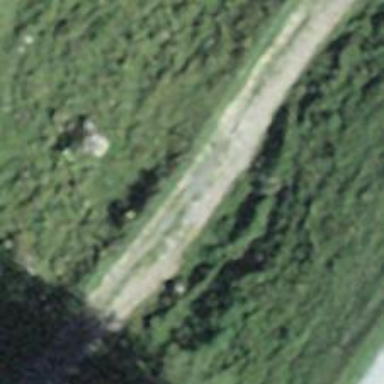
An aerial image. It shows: Track with grade2 tracktype.